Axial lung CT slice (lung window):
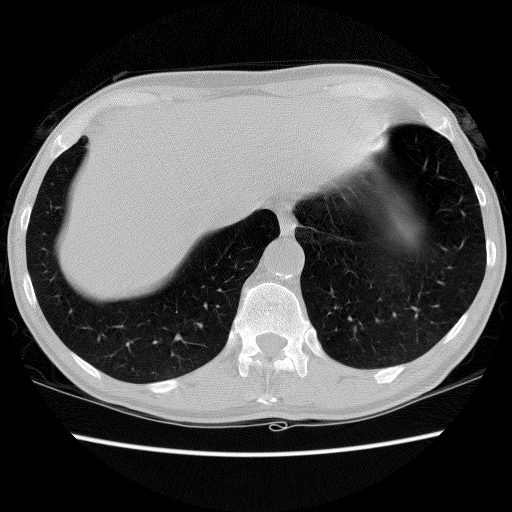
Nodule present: no